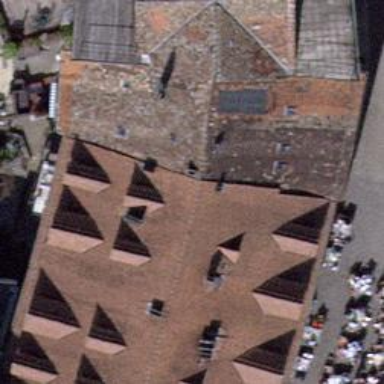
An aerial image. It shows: Building with hipped roof made of roof tiles.